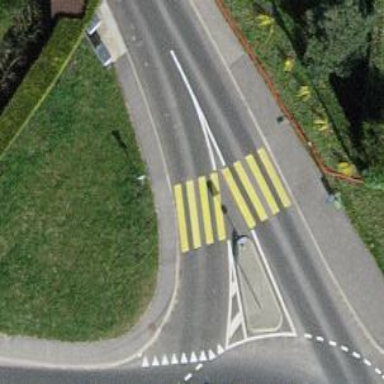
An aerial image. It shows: Zebra crossing on the road.